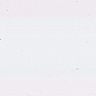
Metastatic tissue present: no